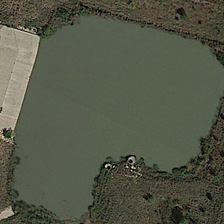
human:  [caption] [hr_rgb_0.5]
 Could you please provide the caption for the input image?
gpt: some sparse green trees are around a pond with gray green water .

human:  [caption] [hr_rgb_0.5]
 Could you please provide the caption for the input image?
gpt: some sparse green trees are around a pond with gray green water .

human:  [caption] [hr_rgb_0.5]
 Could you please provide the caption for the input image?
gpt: some sparse green trees are around a pond with gray green water .

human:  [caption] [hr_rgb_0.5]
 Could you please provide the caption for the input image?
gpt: some sparse green trees are around a pond with gray green water .

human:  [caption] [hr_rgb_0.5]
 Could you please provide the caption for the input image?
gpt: some sparse green trees are around a pond with gray green water .